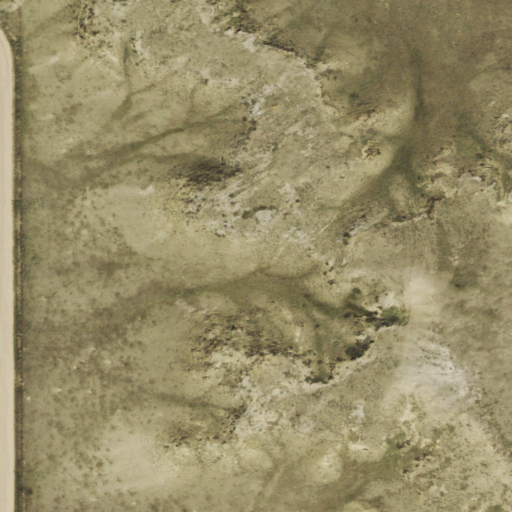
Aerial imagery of cliff(s) in Colorado named Stony Point containing grassland, open development, and cultivated crops